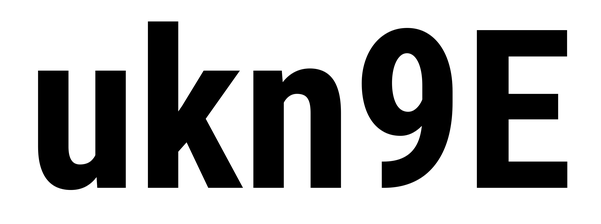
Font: Roboto_Condensed_Bold